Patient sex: F
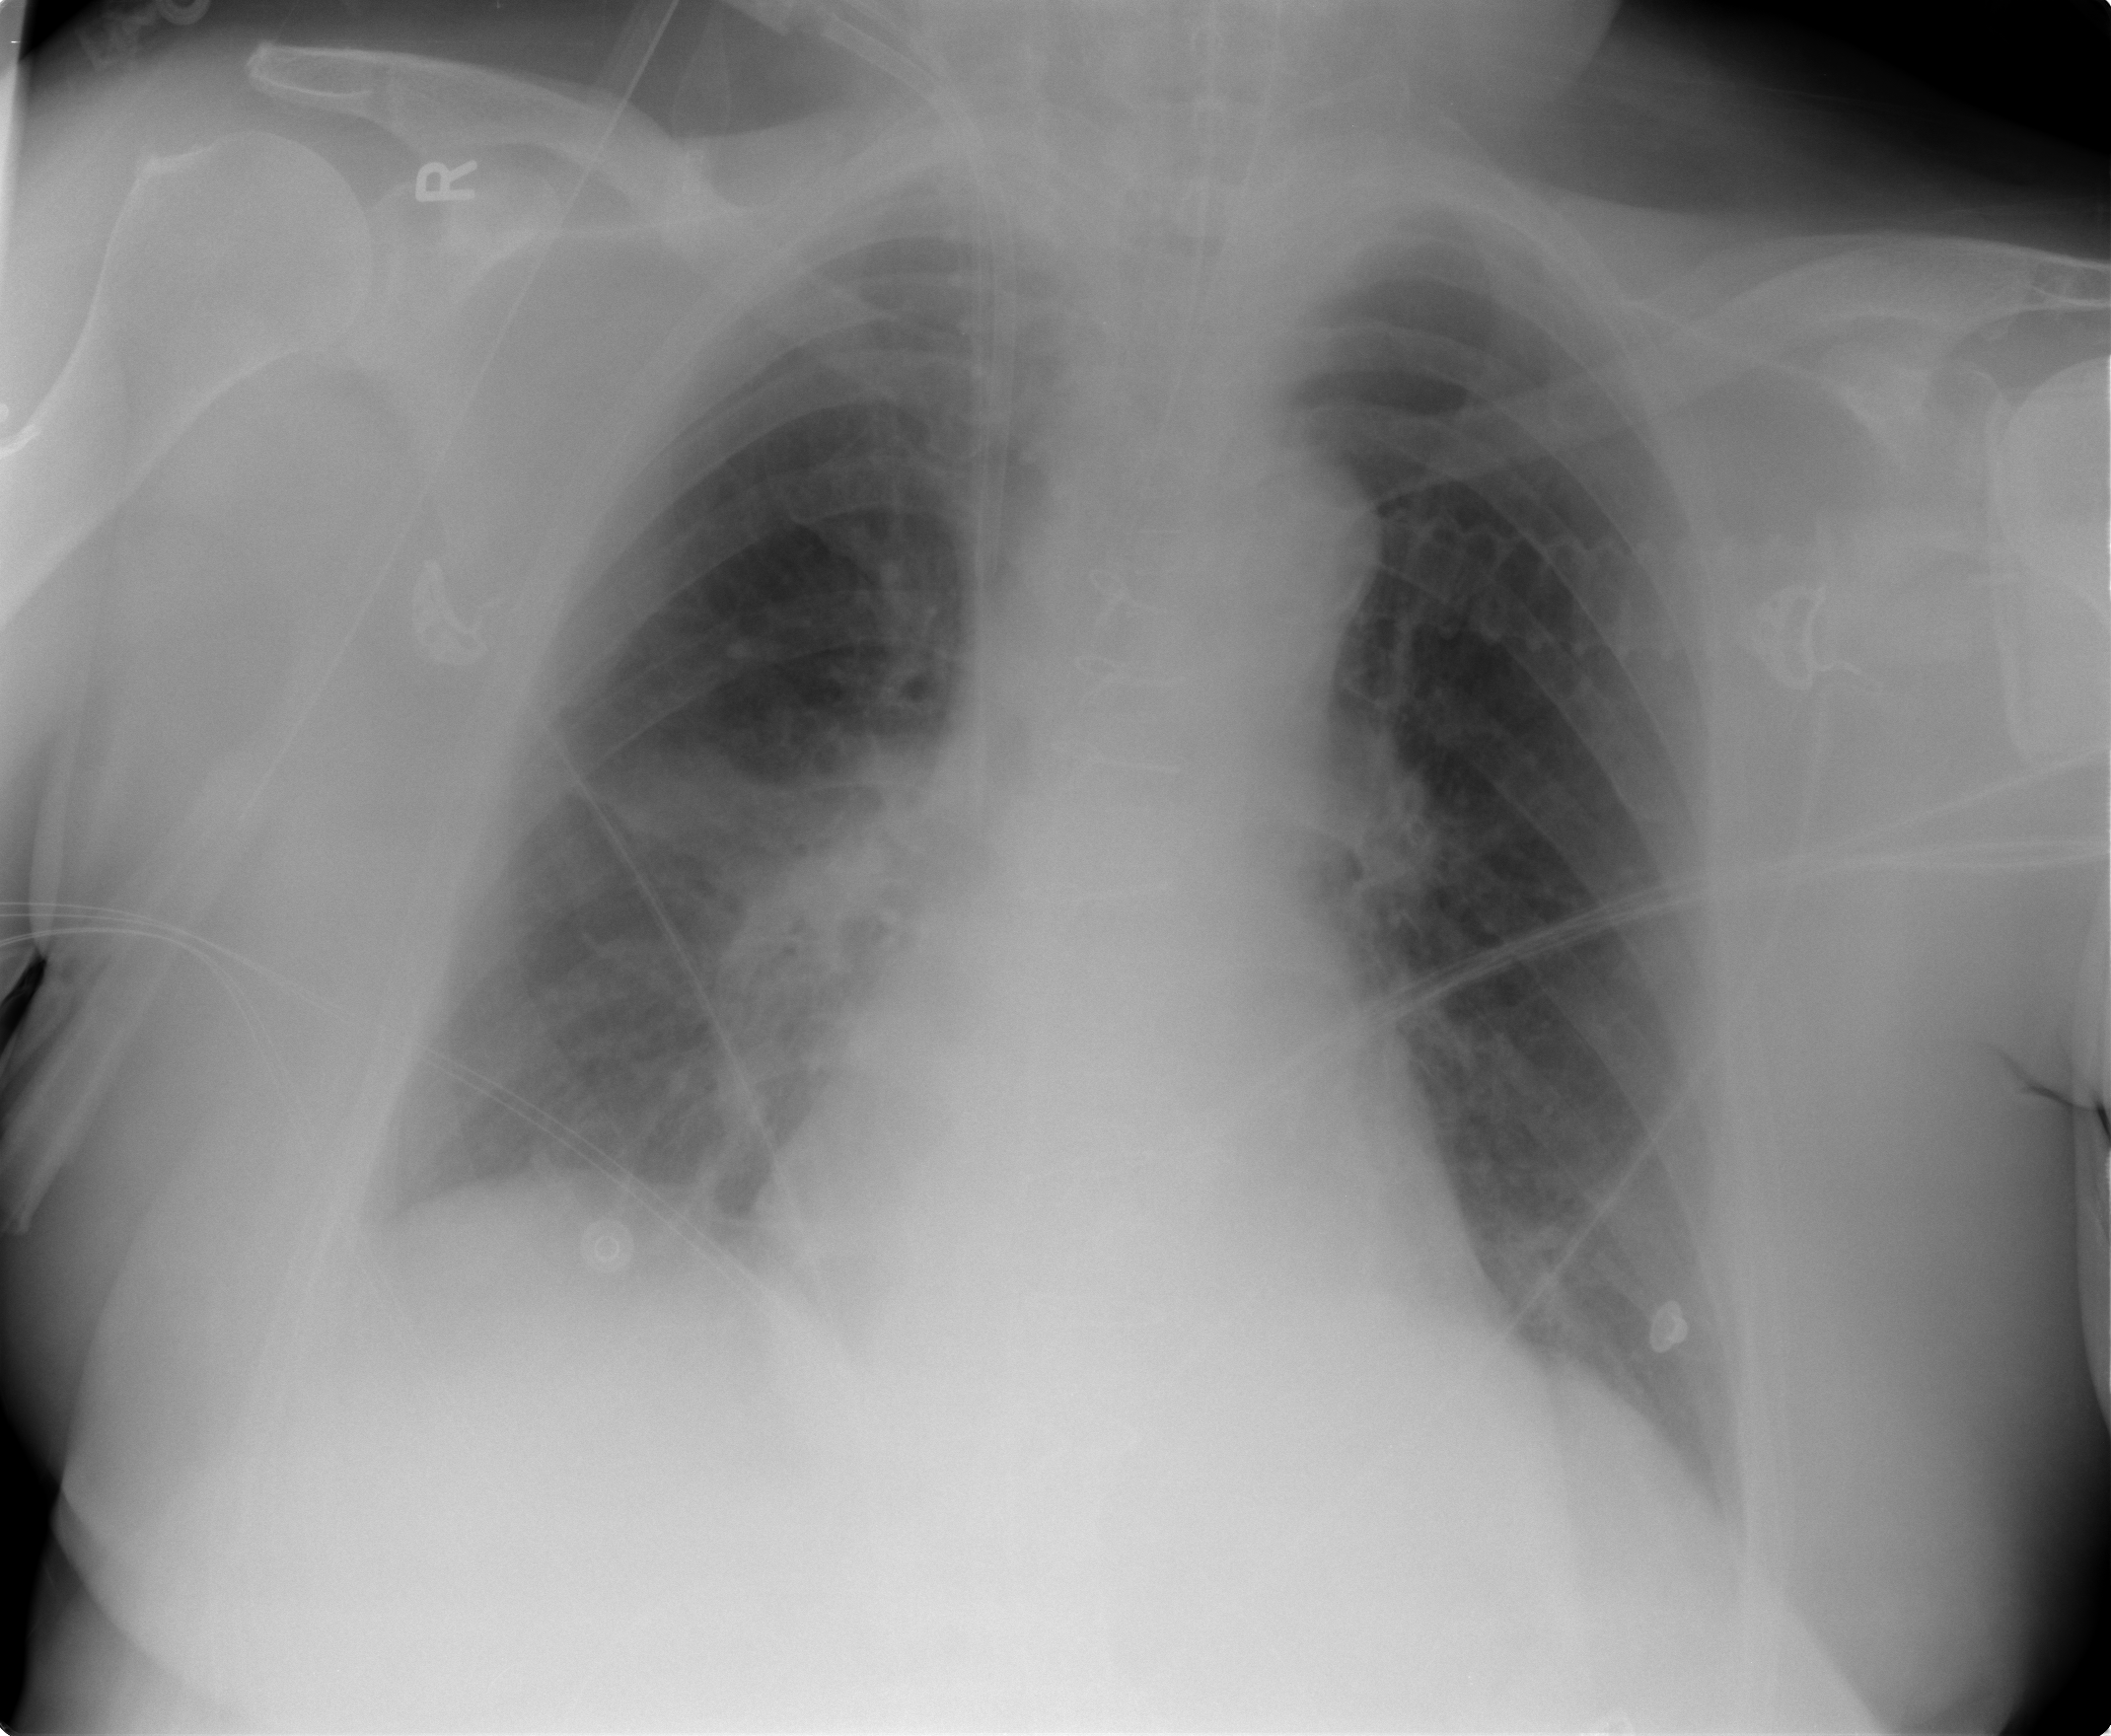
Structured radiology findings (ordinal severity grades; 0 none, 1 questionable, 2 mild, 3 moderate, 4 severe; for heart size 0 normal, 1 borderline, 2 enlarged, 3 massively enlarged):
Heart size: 0
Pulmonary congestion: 0
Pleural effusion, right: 0
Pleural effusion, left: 0
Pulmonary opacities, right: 2
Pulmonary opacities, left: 0
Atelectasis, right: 2
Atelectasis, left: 2